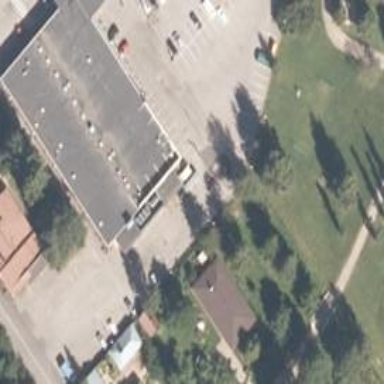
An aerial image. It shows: Supermarket located in building.